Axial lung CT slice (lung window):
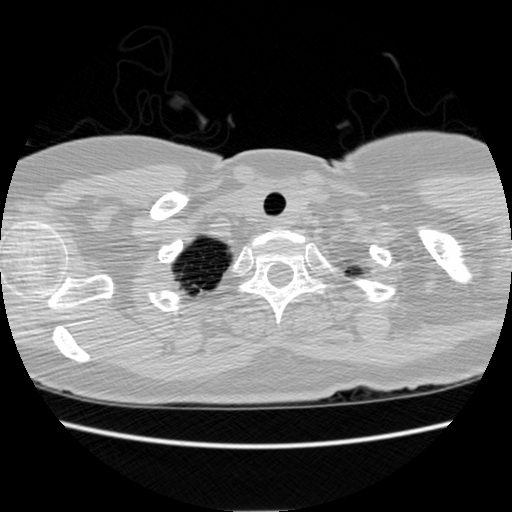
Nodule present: no